Aerial crown-view tile of a tropical tree (Barro Colorado Island, Panama), acquired 20250317:
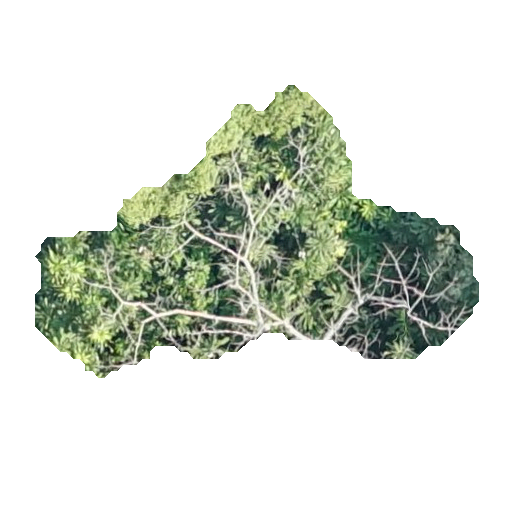
Species: Spondias mombin
GBIF accepted scientific name: Spondias mombin
Crown area: 110.11 m²